Question: I recently purchased paintcode. I used this to create a slider. In Xcode, when I, In my storyboard create an empty view and set it to a class 'Slider.m' where my slider code is, and run this app, this happens:

My drawing code is inside -
> (void)drawRect:(CGRect)rect {}
My 'Slider.h' is inheriting fram 'UISlider'. If I inherits from say 'UIButton', only my drawing appears.
Why is that?
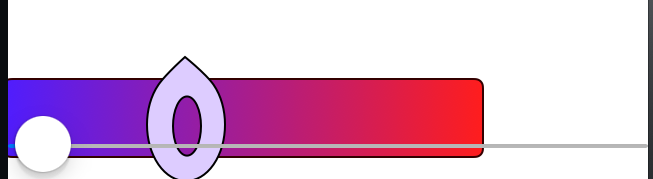
Answer: The displayed results are reasoned in the fact that 'UISlider' (among many other controls) in fact is composed of multiple subclasses which handle the drawing themselves. The results is a highly optimized display code which can not properly be overridden using 'drawRect:' on the 'UISlider' only. You would have to override several other, partially closed implementations of that composed control.
In fact, there is a much easier and much more performant solution which is providing the graphical elements you wish to customize to 'UISlider'. A nice introduction on that subject can be found on Apple's conceptual introduction to <URL>.
There some smaller pitfalls though - one of them is the fact that a 'UISlider''s thumb does not "like" to be replaced by something with a different size. Those are however covered by many tutorials - one of those would be <URL>.
'drawRect:'
Instead look at solutions that make use of the 'UIAppearance' protocol for controls that do not provide interfaces for customizing. 'UISlider' however does provide them, so go for those.
This would be my approach priority list:
1. Check very carefully if the control in question does allow customizing by providing images etc.
2. Check if the control in question adheres to the UIAppearance protocol.
3. Use subclassing and possibly overriding drawRect:
4. When it turns out that the control in question appears to handle drawRect: in a "weird" way, subclass UIView and recreate the missing logic yourself.